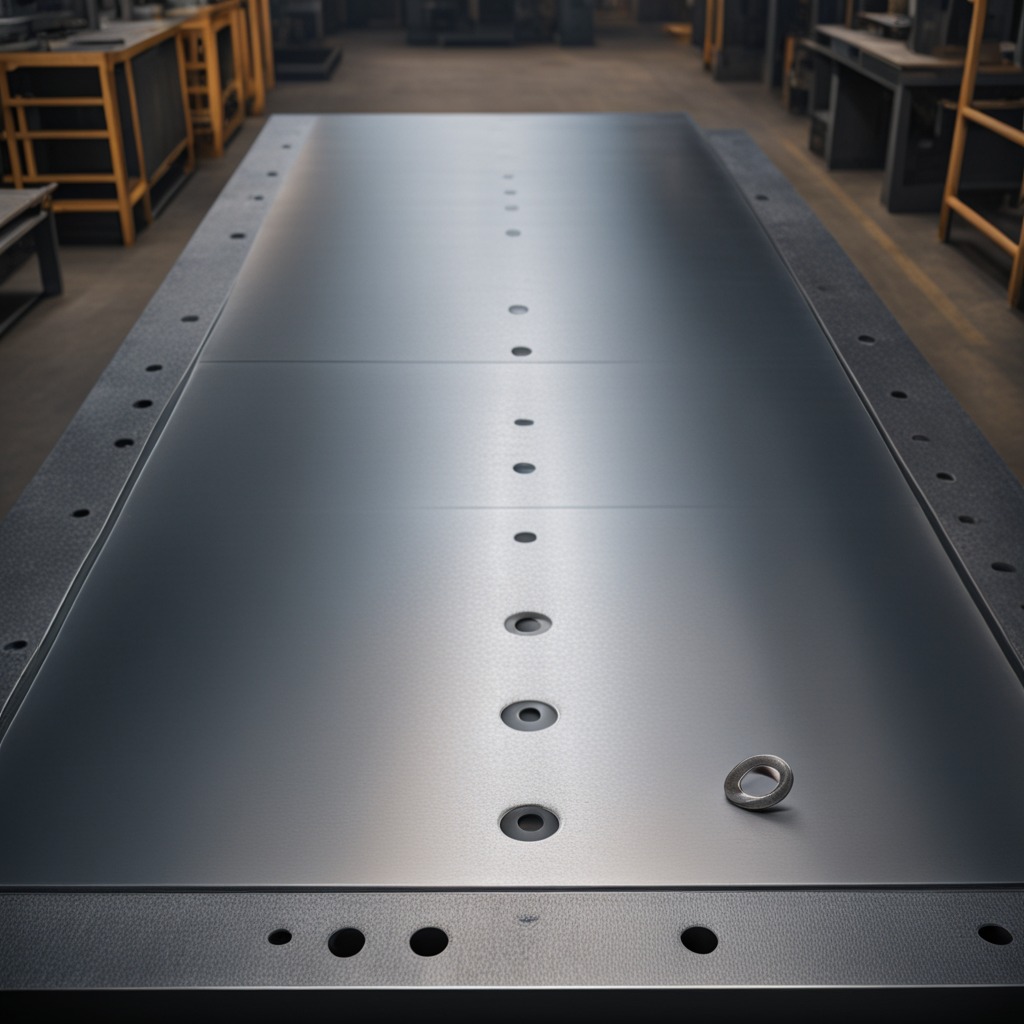
A flat metal washer is lying on a cold steel table in a mining workshop.